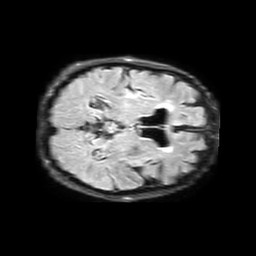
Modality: FLAIR
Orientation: axial
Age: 88
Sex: female
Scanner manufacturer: philips
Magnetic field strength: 3 T
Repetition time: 11 s
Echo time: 0.12 s